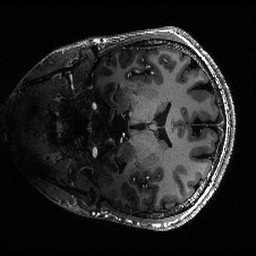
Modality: T1w
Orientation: coronal
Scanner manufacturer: siemens
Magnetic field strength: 6.98 T
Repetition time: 2.82 s
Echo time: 0.00282 s